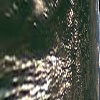
Label: land